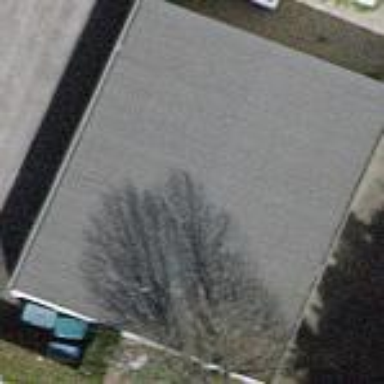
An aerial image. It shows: Group of garages.